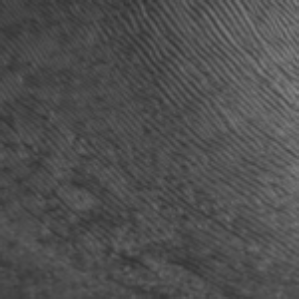
Label: frost